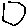
Label: hexagon